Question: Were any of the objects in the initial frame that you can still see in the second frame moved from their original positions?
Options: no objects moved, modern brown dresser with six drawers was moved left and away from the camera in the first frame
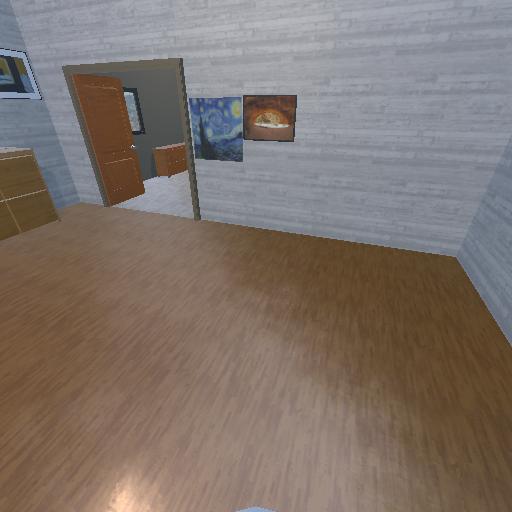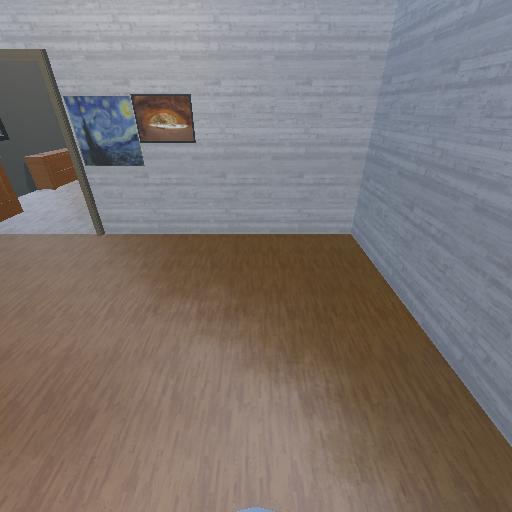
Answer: no objects moved